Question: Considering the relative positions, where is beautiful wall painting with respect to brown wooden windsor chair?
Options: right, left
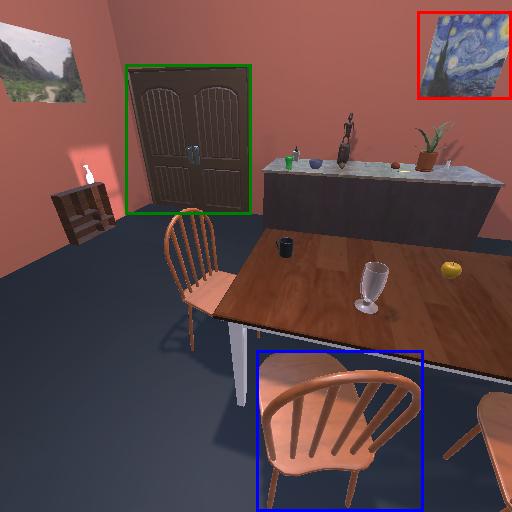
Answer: right